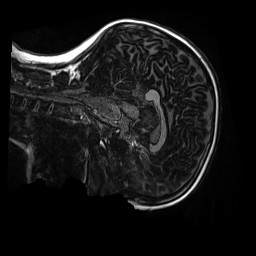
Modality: MP2RAGE
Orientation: sagittal
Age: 10
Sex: female
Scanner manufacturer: siemens
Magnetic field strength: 3 T
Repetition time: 4 s
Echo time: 0.00303 s